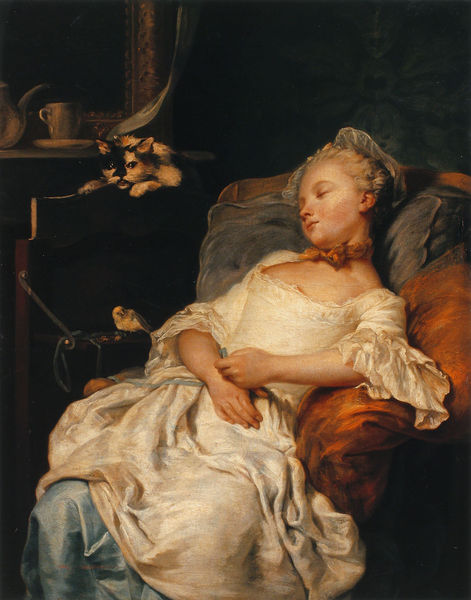
Titel: Die Ruhe
Künstler: Jean-Francois Gilles
Institution: Dijon, Musée des Beaux-Arts
Schlagwörter: blau, dunkel, schlaf, vogel, weiß, mädchen, ausschnitt, frau, hut, kleid, raum, dame, rot, tuch, schleife, jung, barock, blass, teller, tot, innenraum, porträt, spiegel, sessel, sitzend, decke, kind, kanne, schlafen, schlafend, düster, kissen, halstuch, tasse, katze, gescheckt, friedlich, radio